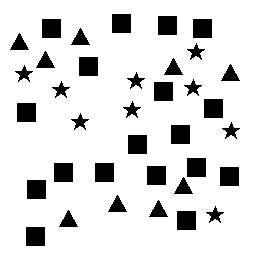
Squares: 18
Triangles: 9
Stars: 9
Total shapes: 36